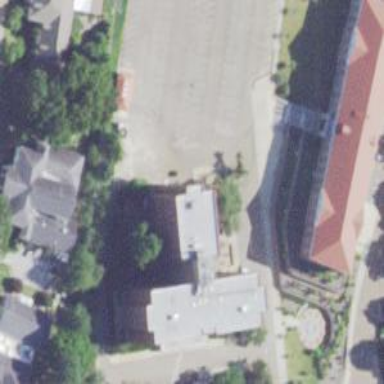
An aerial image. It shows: View of university building.